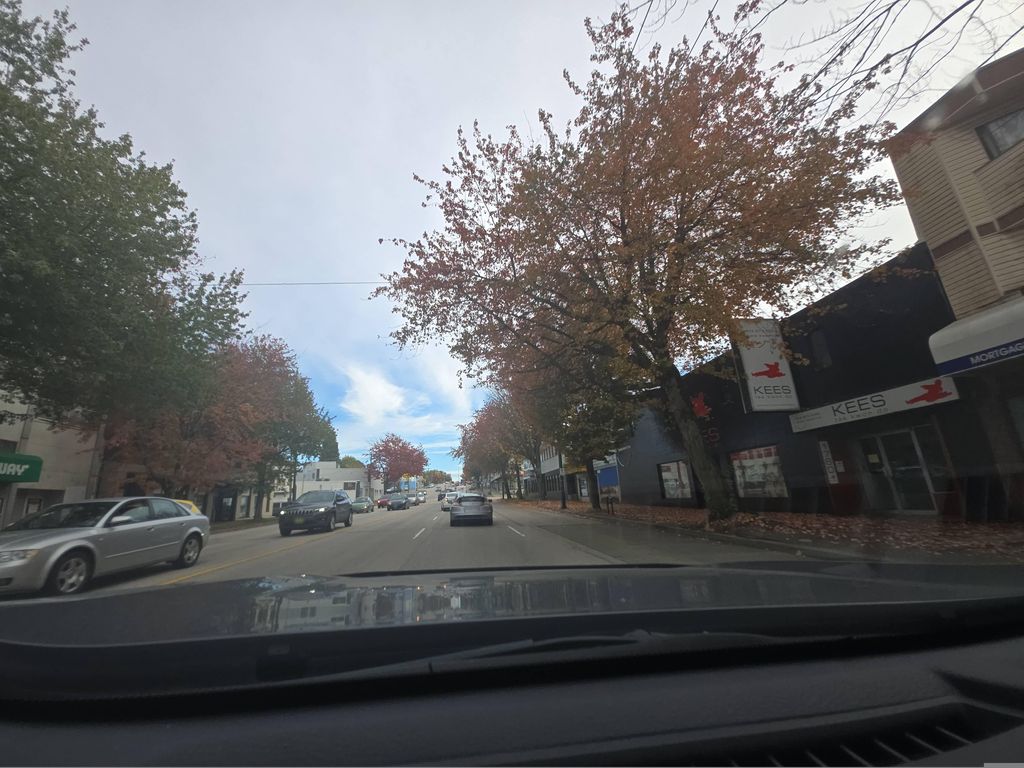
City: vancouver